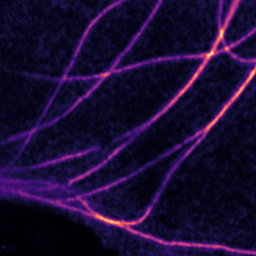
Label: Super-resolution Microtubules image